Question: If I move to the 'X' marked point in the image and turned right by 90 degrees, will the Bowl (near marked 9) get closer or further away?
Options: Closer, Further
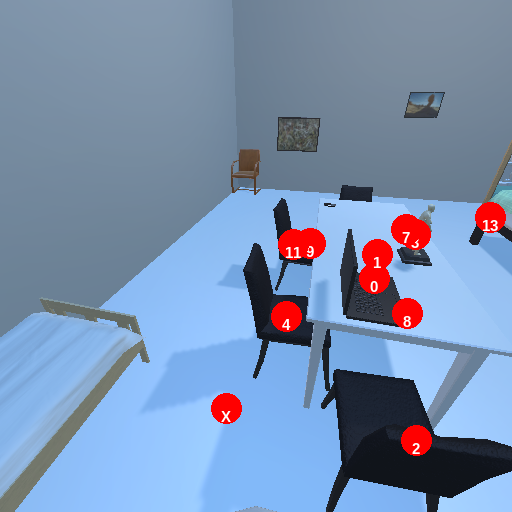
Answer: Closer